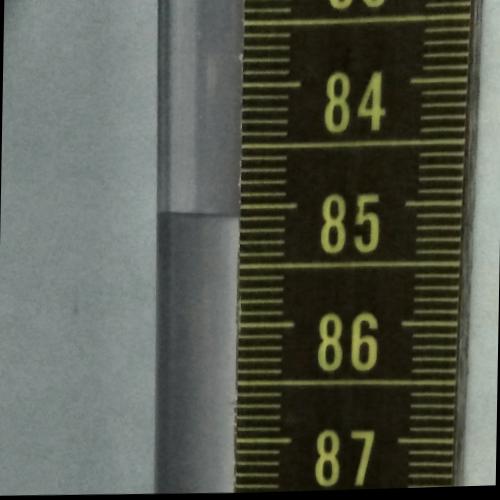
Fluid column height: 85.1 cm